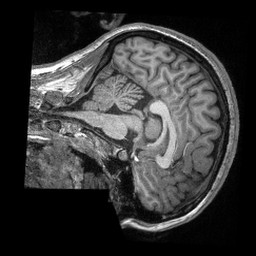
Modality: T1w
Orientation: sagittal
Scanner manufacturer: siemens
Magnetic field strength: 3 T
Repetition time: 2.3 s
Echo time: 0.00308 s